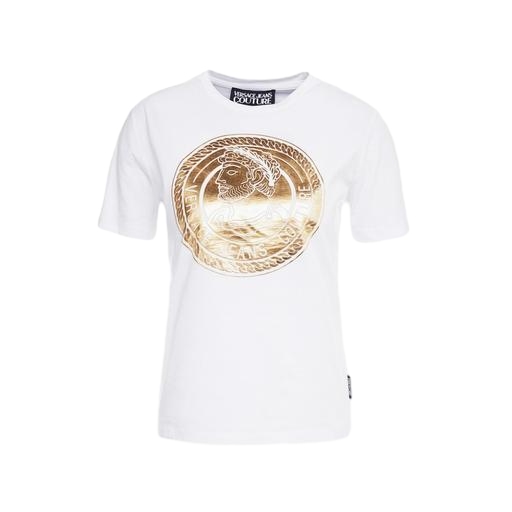
white logo medallion t-shirt, white graphic t-shirt, white signature print t-shirt, white background